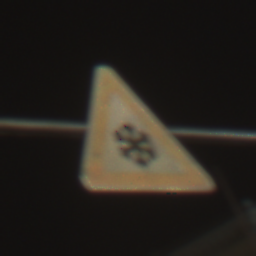
Verkehrszeichen: SchneeOderEisglaette
Umgebung: Outdoor, Urban
Tageszeit: Night
Wetter: Clear
Licht: Artificial
Jahreszeit: NotSpecified
Kontrast: HighContrast